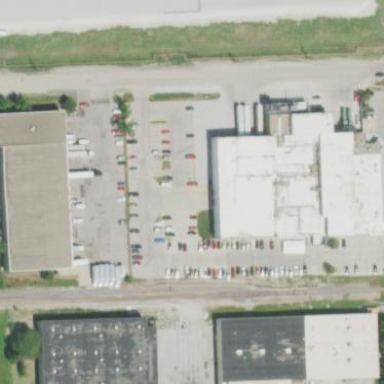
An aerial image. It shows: Industrial building.